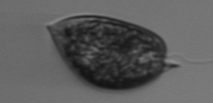
Label: Prorocentrum_micans